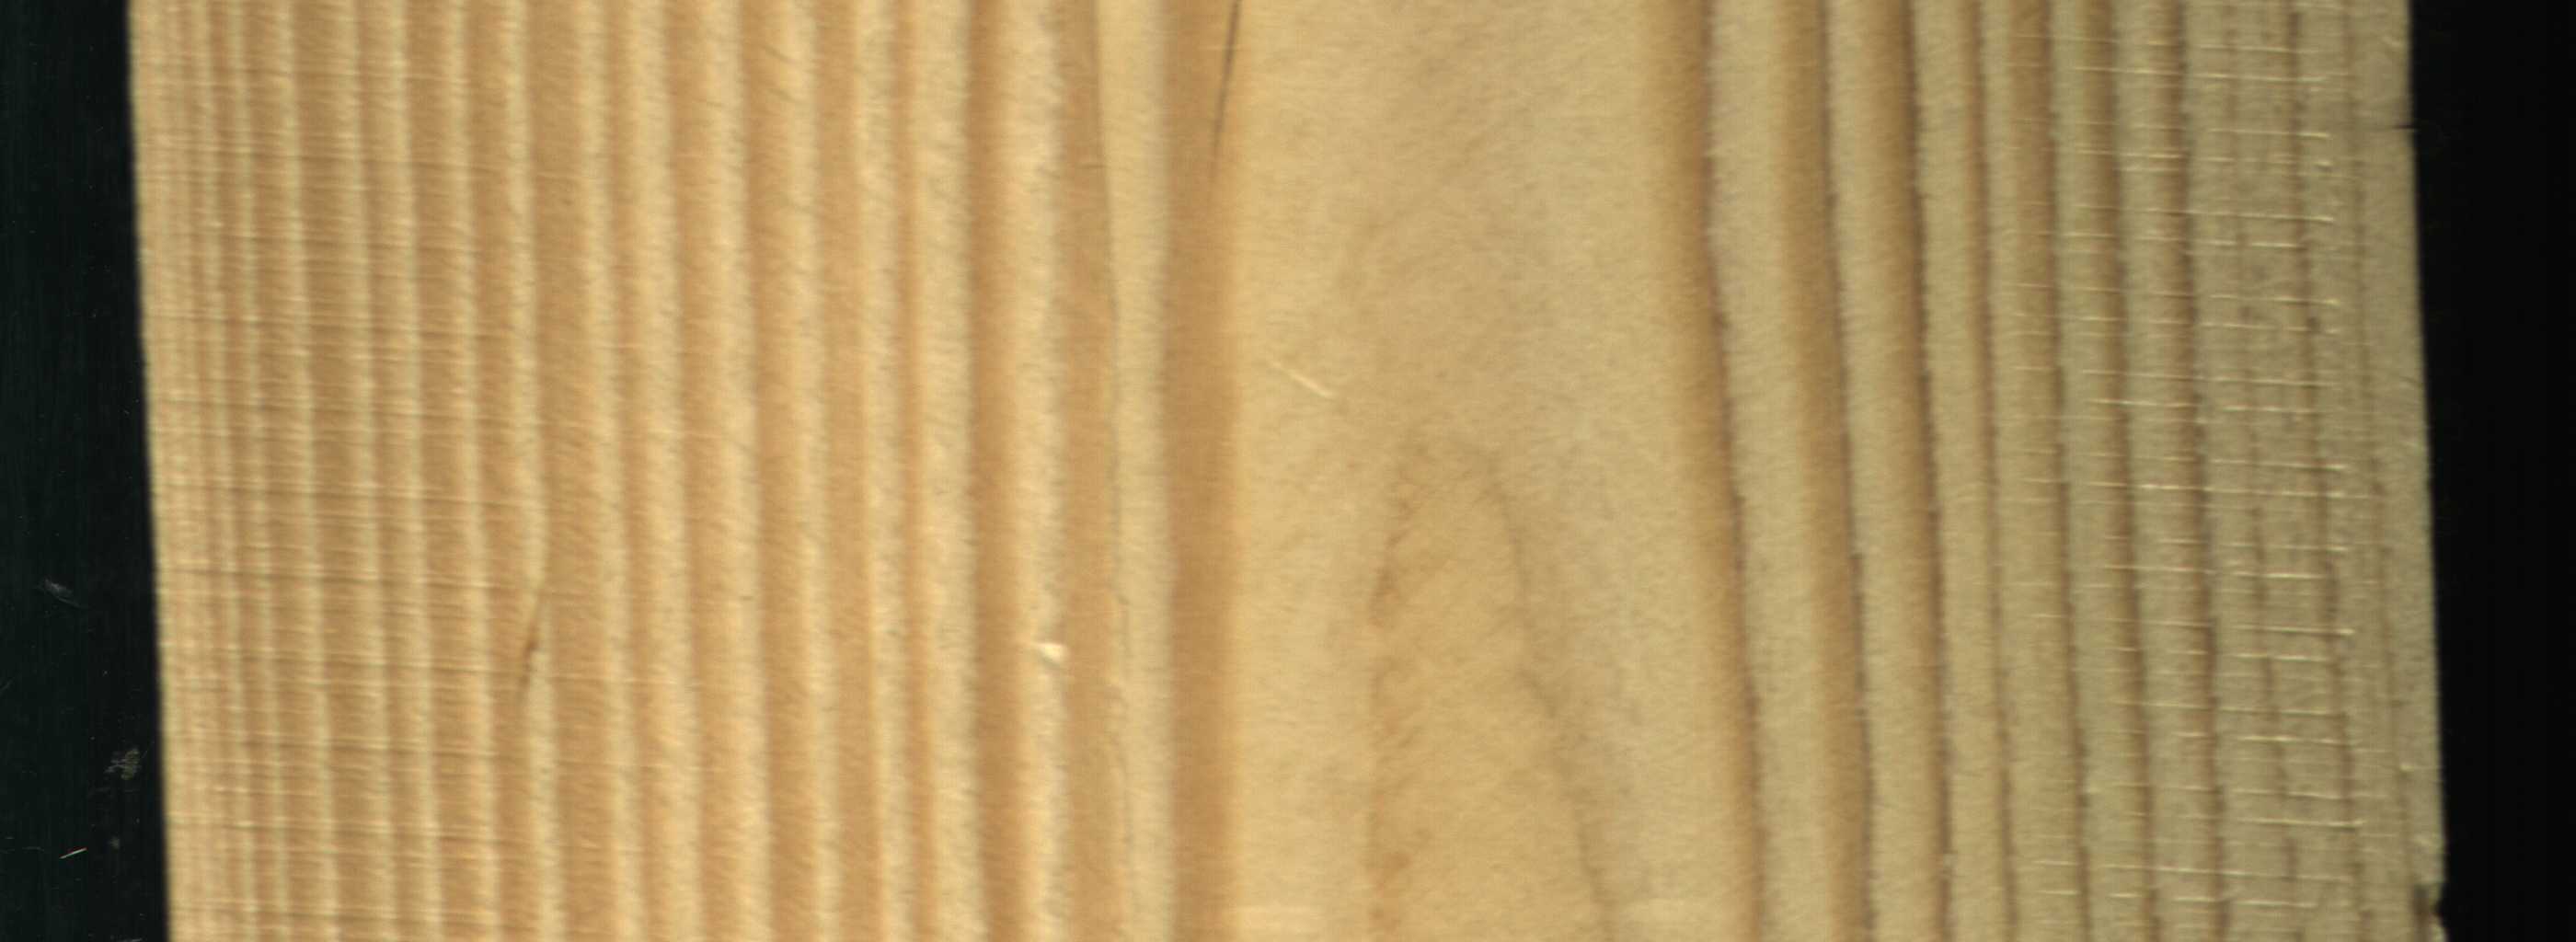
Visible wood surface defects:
Crack